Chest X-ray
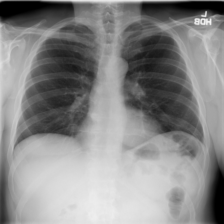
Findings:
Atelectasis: negative
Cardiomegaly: negative
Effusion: negative
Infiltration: negative
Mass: negative
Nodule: negative
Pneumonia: negative
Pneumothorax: negative
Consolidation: negative
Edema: negative
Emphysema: negative
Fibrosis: negative
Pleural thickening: negative
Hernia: negative